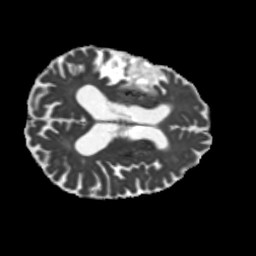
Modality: MD
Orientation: axial
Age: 71
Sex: male
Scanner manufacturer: siemens
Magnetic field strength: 3 T
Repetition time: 5.25 s
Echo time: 0.08 s